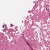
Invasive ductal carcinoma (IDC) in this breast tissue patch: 0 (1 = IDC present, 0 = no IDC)